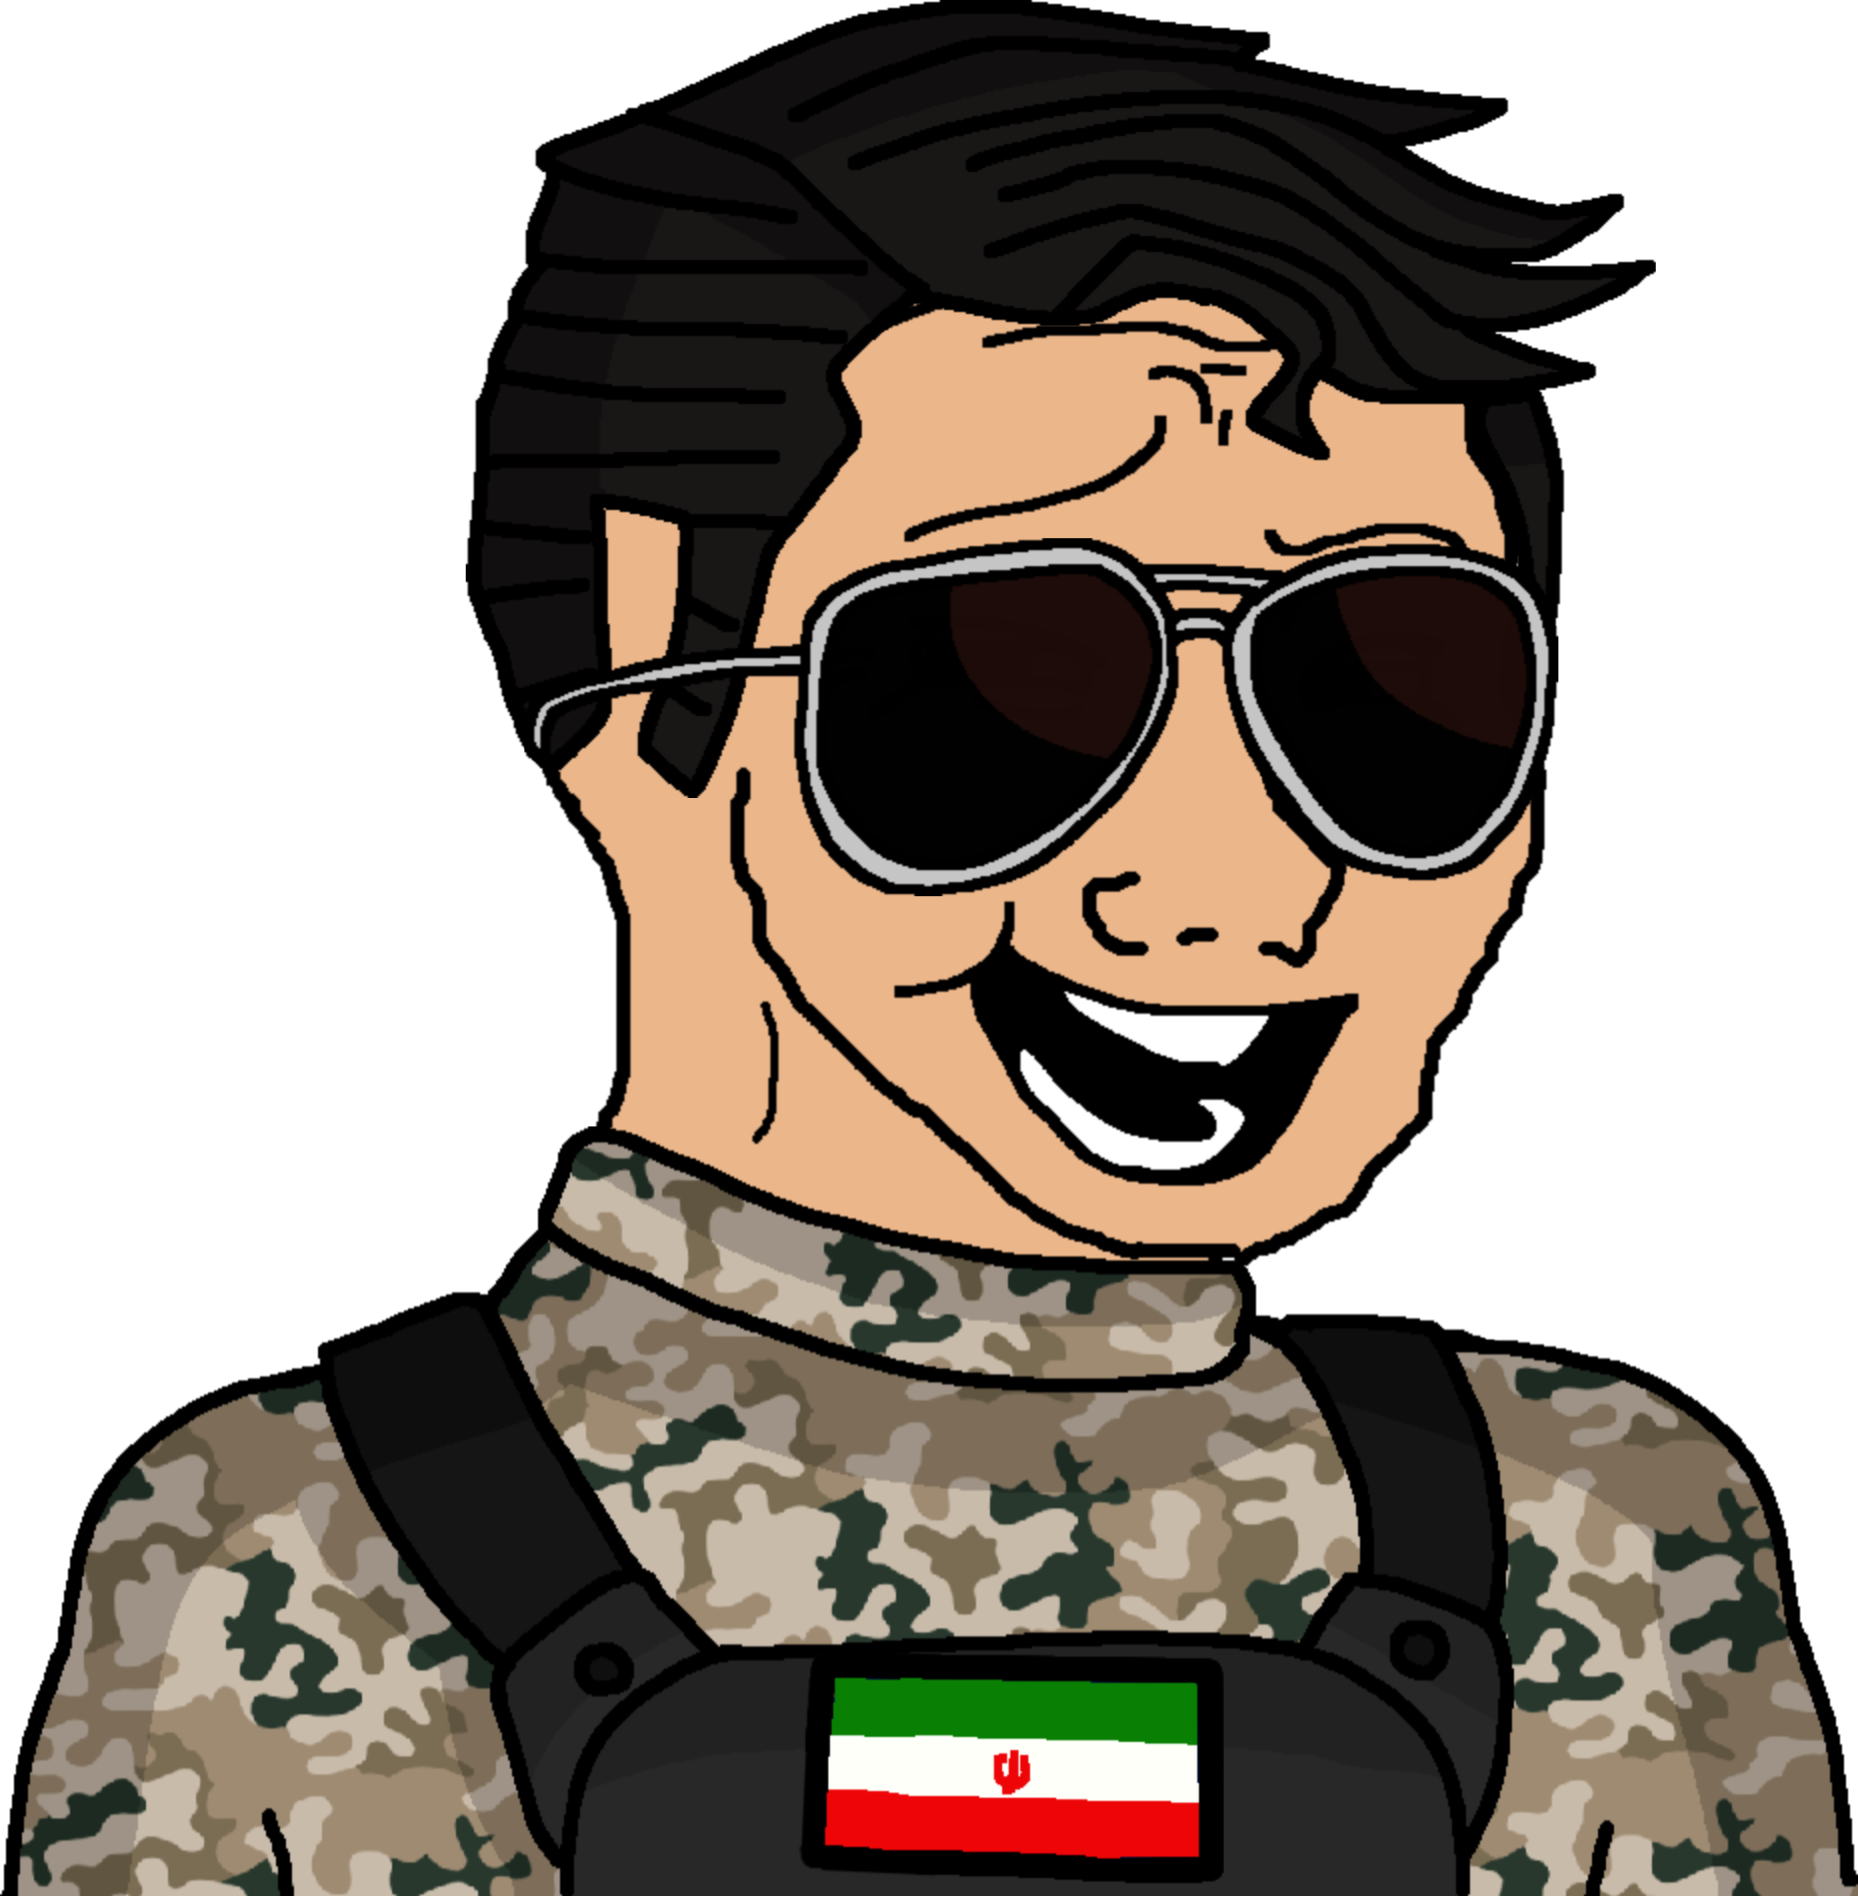
Label: 5_Bloomer